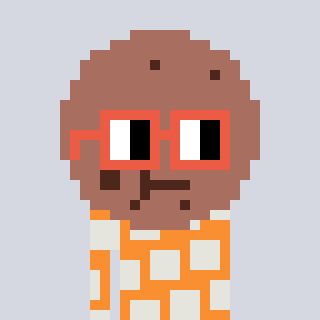
a pixel art character with square orange glasses, a cookie-shaped head and a orange-colored body on a cool background